Brain MRI, t1w sequence, axial 2D slice.
Patient: age 28, sex M, weight 95 kg, height 1.95 m
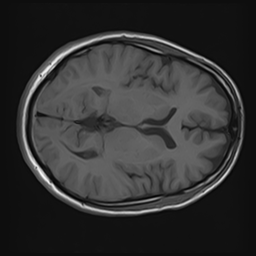